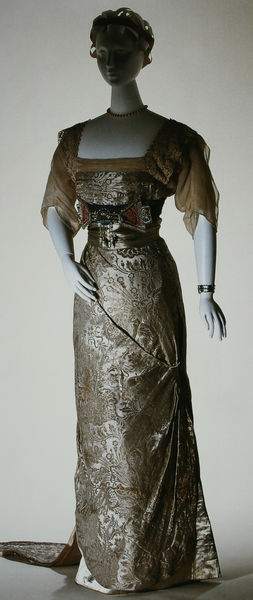
Titel: Abendkleid
Künstler: Jeanne Paquin
Standort: Kyoto (Japan)
Institution: Kyoto Costume Institute
Schlagwörter: hand, gelb, ocker, ausschnitt, blumen, braun, elegant, finger, frau, kleid, mund, nase, schmuck, weiss, dame, gürtel, rot, beige, haube, mode, muster, ornament, augen, band, falten, gesicht, lang, samt, silber, spitze, ärmel, hände, land, bestickt, figur, gewand, gold, haare, kostüm, reich, stickerei, stoff, saum, augenbrauen, dekollete, krone, perlen, seide, statue, schleppe, taille, japan, modell, kette, dekor, ornamente, robe, metall, rüschen, perlenkette, halskette, abendkleid, foto, fotografie, gemustert, schnalle, eckig, brokat, puppe, photo, ausstellung, armband, armreif, korsett, dekolltee, golden, fotographie, tailliert, gewickelt, wickeln, ausschnit, corsage, geschmückt, wickelrock, schaufensterpuppe, kyoto, schhwarz, dekolette, halblange ärmel, trappiert, bestickte seide, nacktmode, armnband